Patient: sex M, age 61
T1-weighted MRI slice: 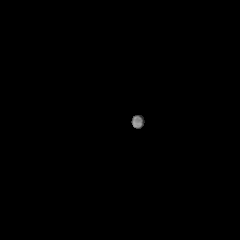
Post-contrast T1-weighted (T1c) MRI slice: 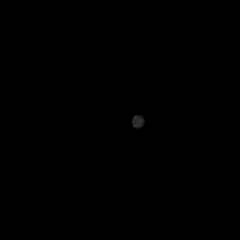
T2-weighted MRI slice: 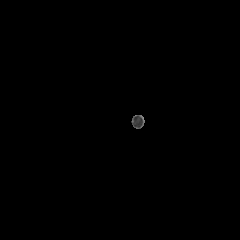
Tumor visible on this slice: no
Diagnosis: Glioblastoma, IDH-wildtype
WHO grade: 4